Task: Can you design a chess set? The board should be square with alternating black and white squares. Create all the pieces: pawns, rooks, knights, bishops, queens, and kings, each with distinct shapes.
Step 4137:
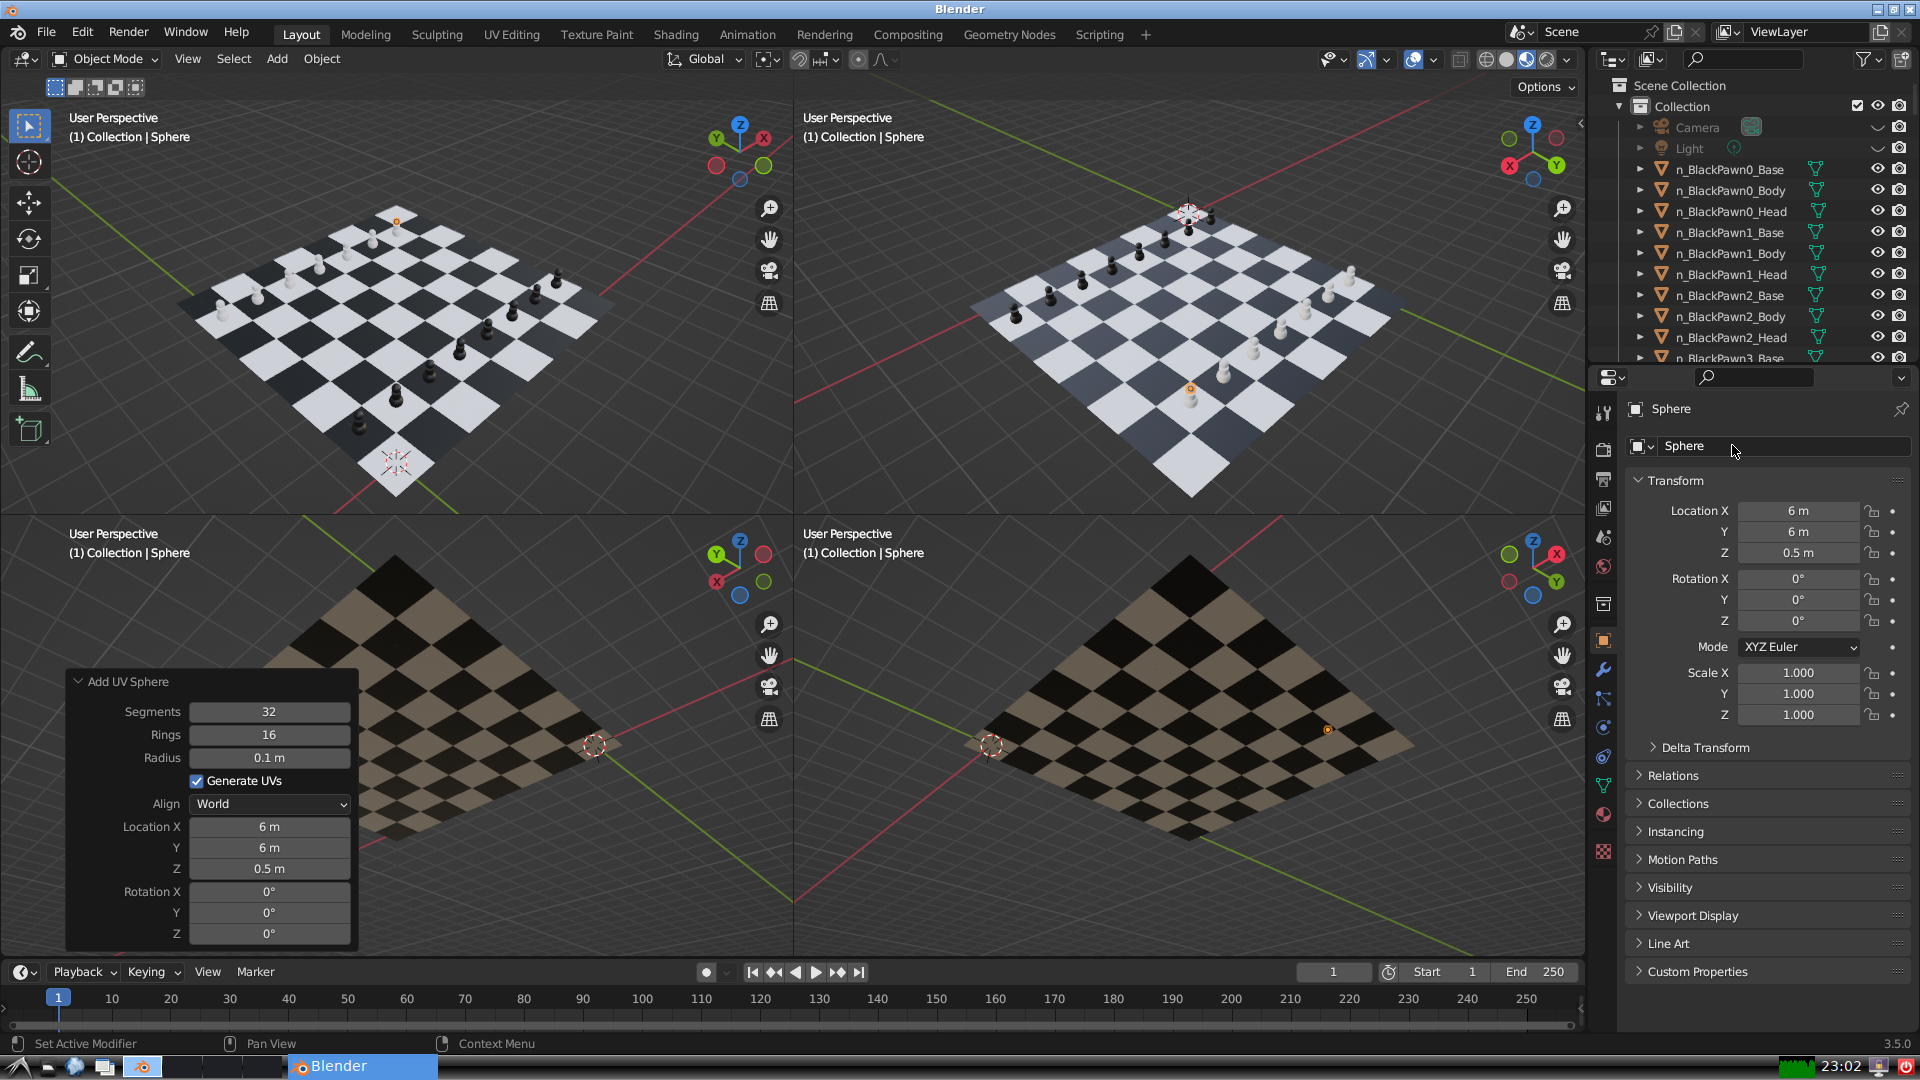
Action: click: no